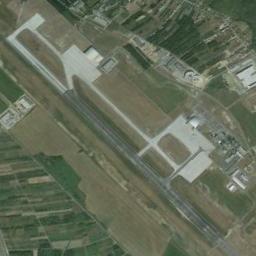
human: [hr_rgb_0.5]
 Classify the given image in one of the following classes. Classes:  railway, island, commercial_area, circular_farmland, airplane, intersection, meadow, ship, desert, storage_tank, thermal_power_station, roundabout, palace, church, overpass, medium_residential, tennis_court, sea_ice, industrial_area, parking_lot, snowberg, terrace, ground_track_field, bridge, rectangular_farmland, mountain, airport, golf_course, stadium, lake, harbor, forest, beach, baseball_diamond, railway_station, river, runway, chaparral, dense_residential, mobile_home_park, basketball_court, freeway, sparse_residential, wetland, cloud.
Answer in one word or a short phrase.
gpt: airport